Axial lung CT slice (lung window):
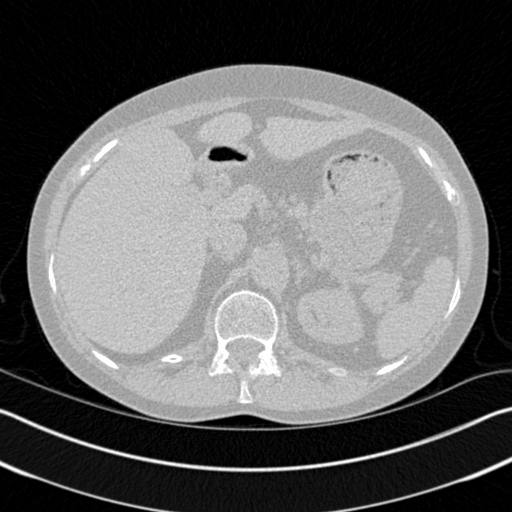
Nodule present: no